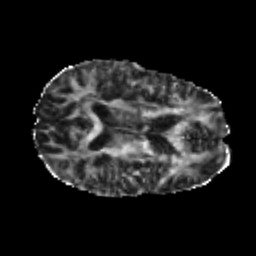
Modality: FA
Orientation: axial
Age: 24
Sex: male
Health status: healthy
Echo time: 0.074 s